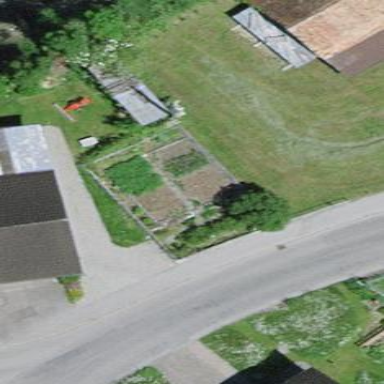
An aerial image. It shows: Garden area designated for leisure land.